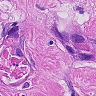
Metastatic tissue present: yes